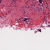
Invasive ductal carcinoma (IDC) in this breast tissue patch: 1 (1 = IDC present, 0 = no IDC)